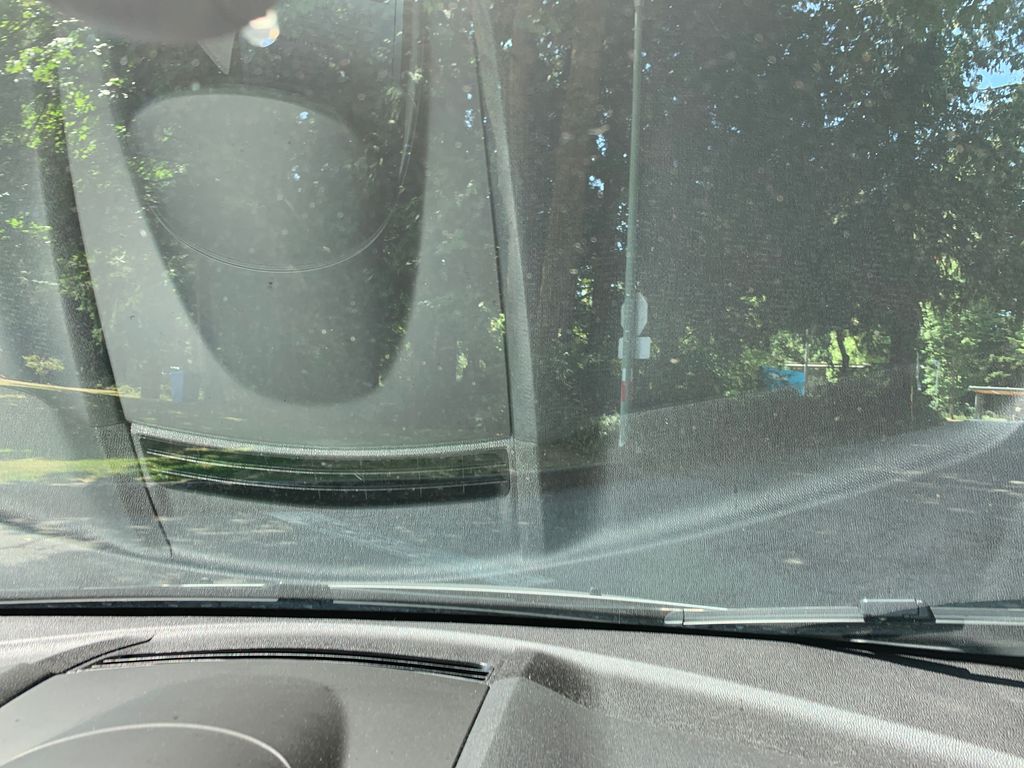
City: vancouver